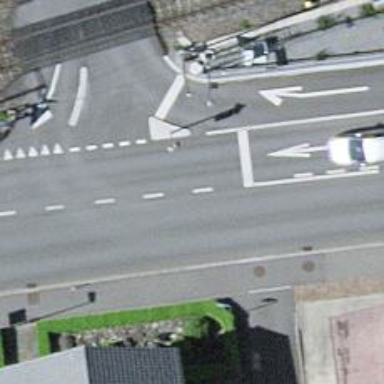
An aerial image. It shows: Primary highway with asphalt surface and designated lane for cyclists.